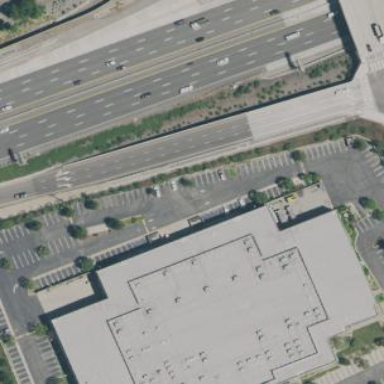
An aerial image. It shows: Industrial building.